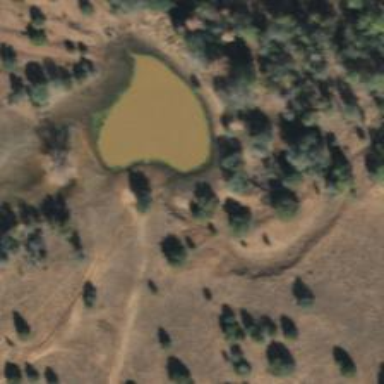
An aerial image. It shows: Reservoir area.